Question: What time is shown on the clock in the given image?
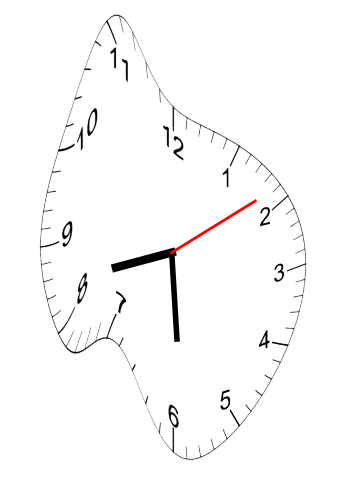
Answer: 08:29:09